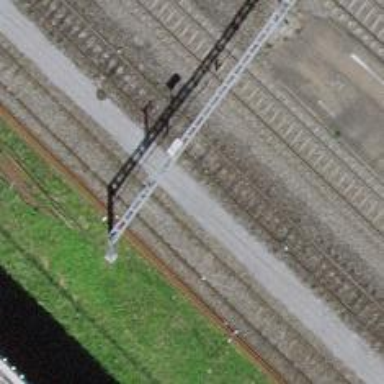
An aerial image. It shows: Electrified rail siding with contact line.